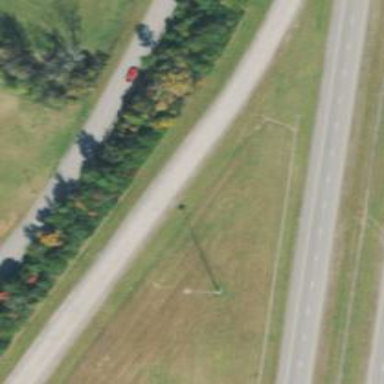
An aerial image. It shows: Trunk link highway.